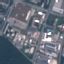
Label: Industrial